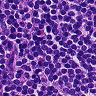
Metastatic tissue present: no